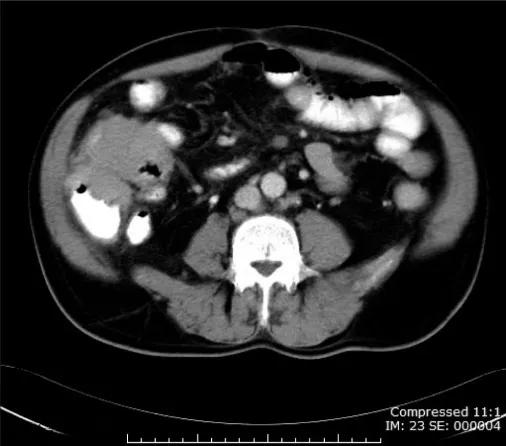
CT scan demonstrating a cecal mass.
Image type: radiology (ct)